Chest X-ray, AP view. Patient: 14 years old, sex M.
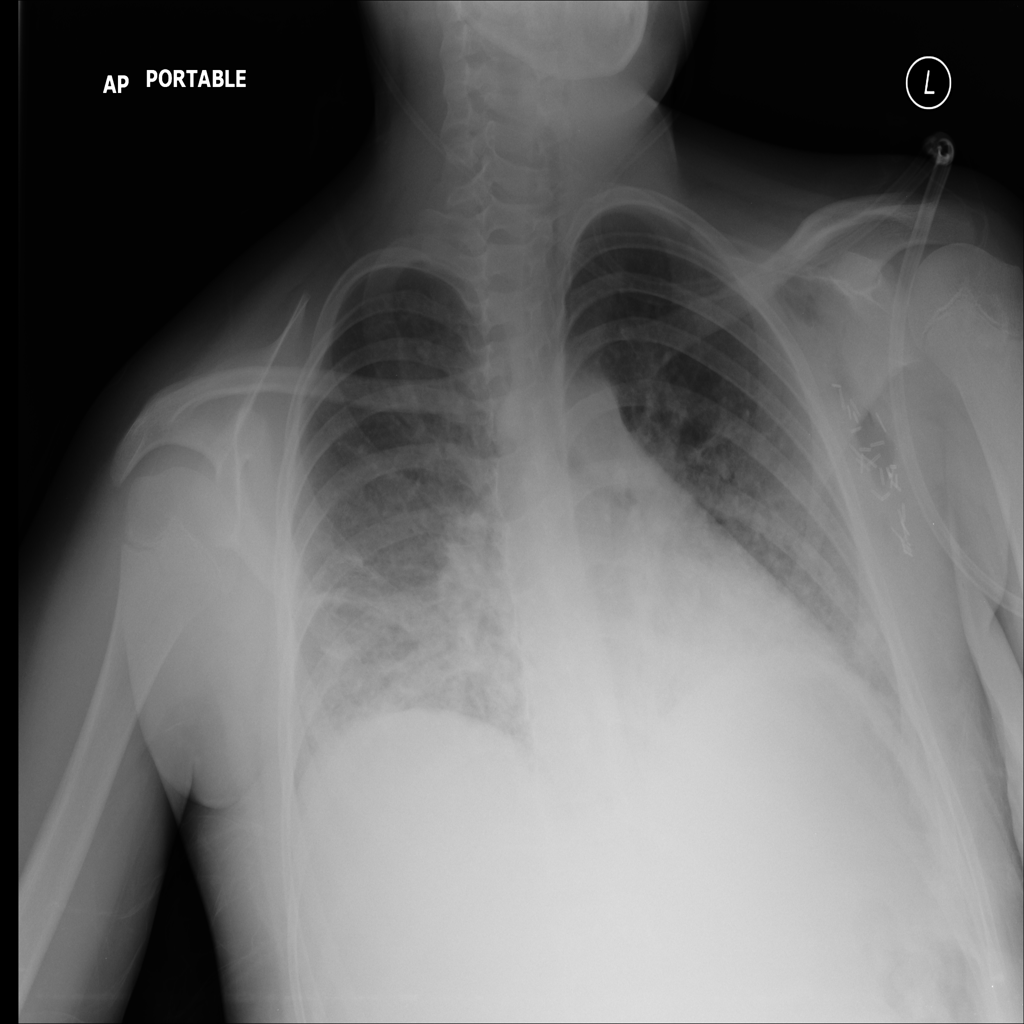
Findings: Atelectasis, Edema